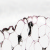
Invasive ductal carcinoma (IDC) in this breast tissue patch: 0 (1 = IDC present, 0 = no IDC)